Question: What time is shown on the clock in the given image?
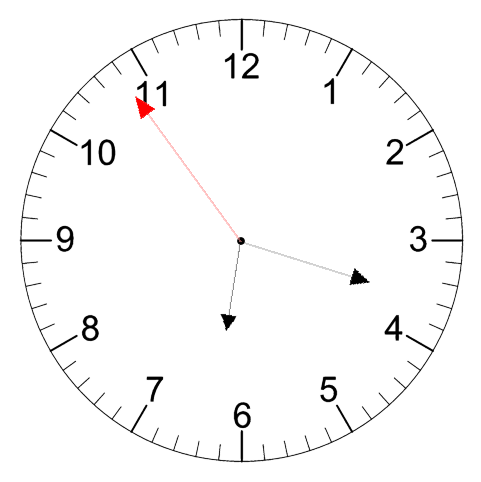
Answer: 06:17:54